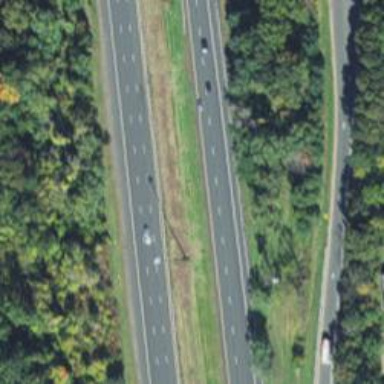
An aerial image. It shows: Asphalt motorway.